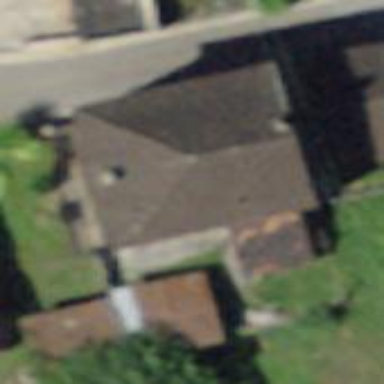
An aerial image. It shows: Simple and straightforward house.